В показанной на рисунке схеме $C_1=C_2=C_3=C_9=1~\text{мкФ}$, $C_4=C_5=C_6=C_7=2~\text{мкФ}$ и $C_8=C_{10}=3~\text{мкФ}$.
Найдите эквивалентную ёмкость $C_{AB}$ между точками $A$ и $B$.
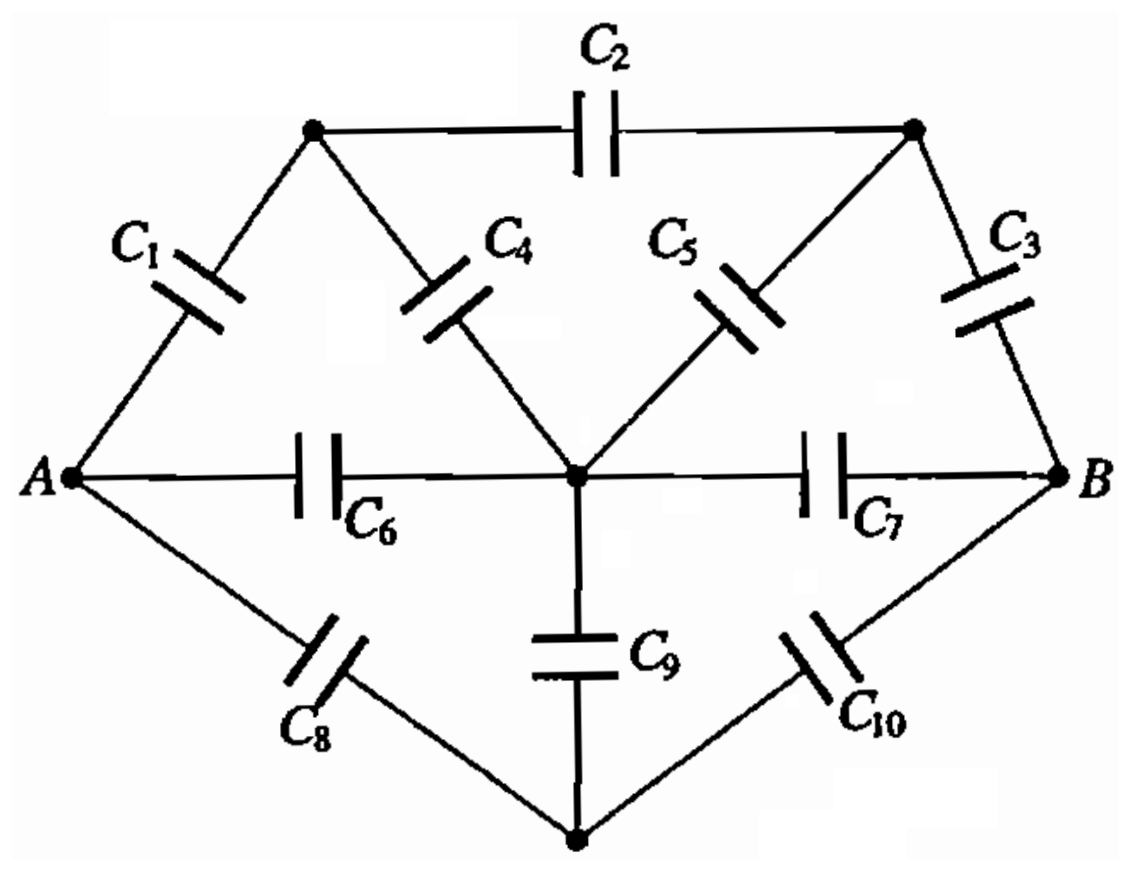
Ответ: \[C_{AB}=\frac{29}{10}~\text{мкФ}=2.9~\text{мкФ}.\]
Темы:
T, Цепи, Цепь с конденсатором, Китайские